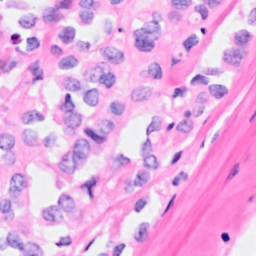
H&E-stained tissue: Breast